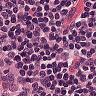
Metastatic tissue present: no